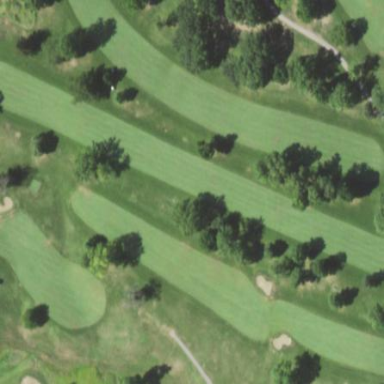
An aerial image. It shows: Golf fairway surrounded by grass.